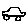
Label: car